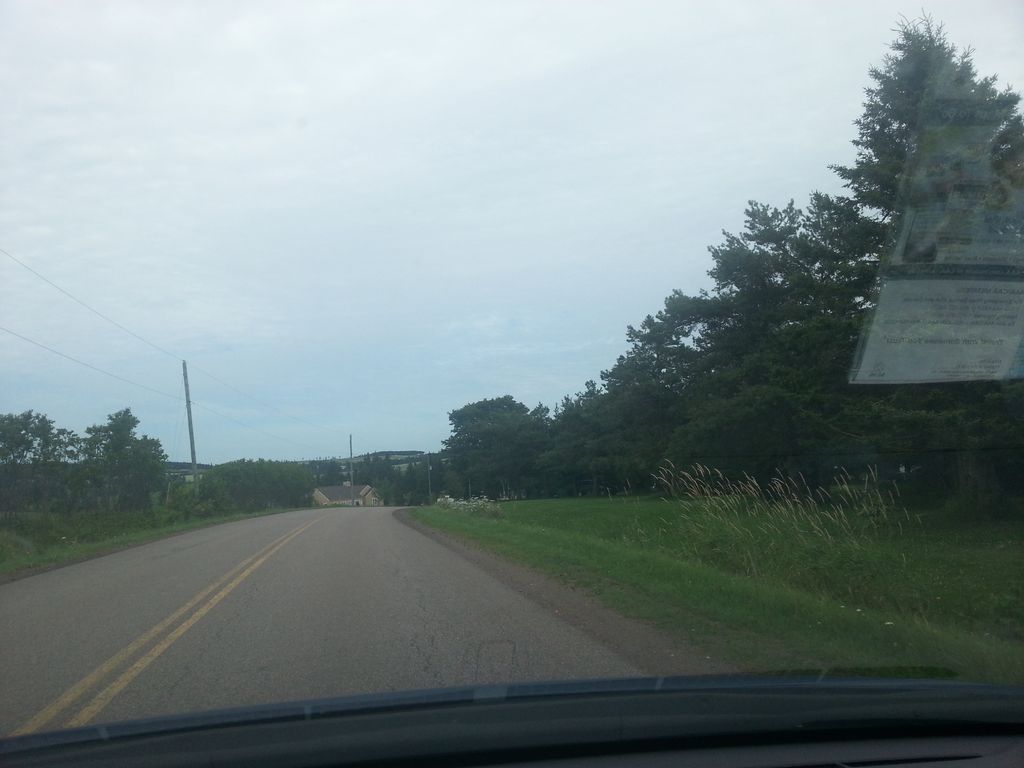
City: charlottetown